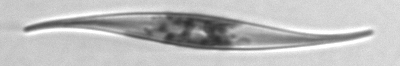
Label: Pleurosigma